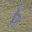
Label: 6